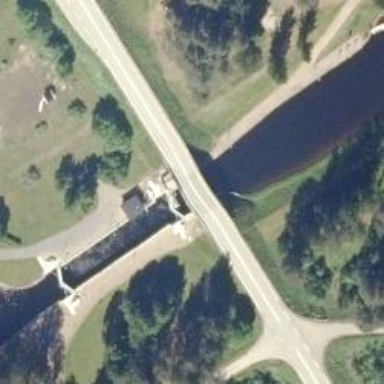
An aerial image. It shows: Lock gate along waterway.